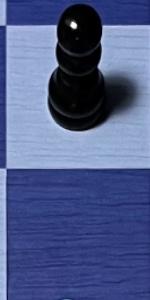
Label: Empty